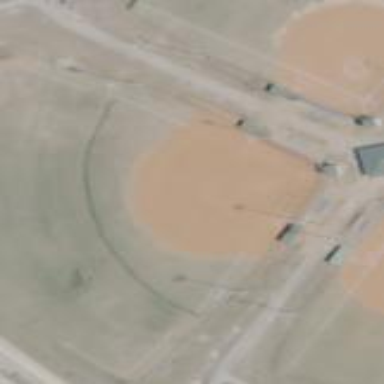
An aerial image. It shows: Baseball pitch for leisure land.